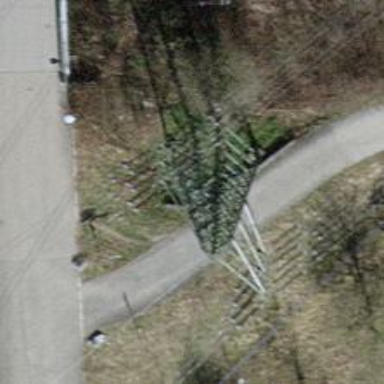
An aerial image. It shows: Power line is depicted.